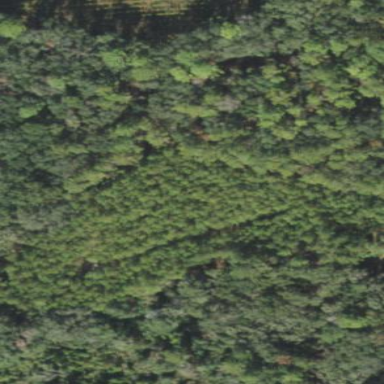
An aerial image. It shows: Forest dominated by needle-leaved trees.